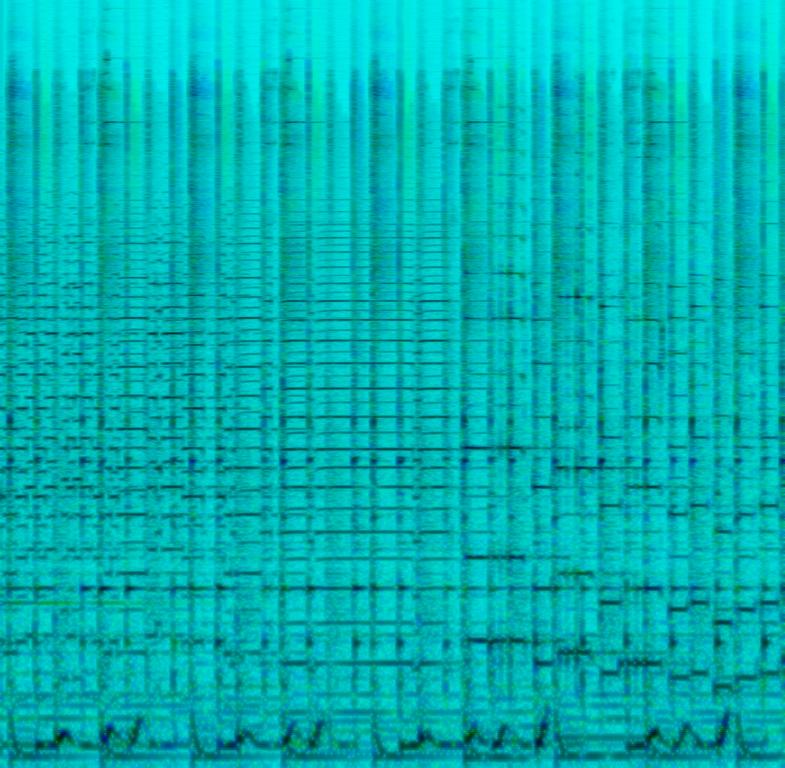
The low quality recording features a traditional song that consists of mellow synth pad chords, wide plucked echoing strings, wobbly percussion, wooden percussion and shimmering tambourine. It sounds happy and joyful - like something you would hear at some traditional festivals.